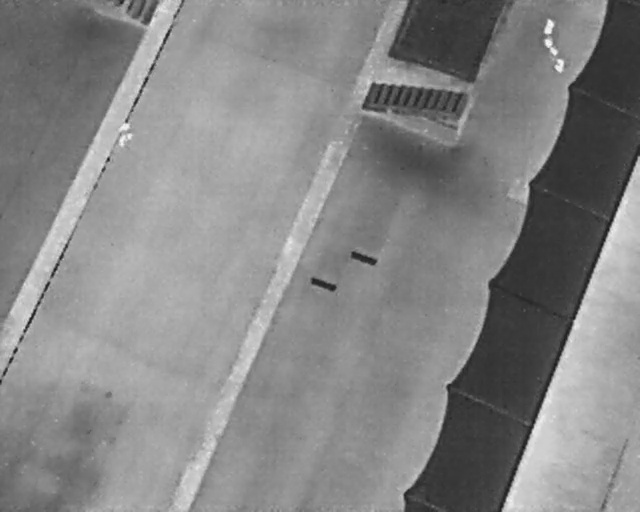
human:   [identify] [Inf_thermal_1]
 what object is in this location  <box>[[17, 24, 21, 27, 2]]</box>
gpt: <ref>1 large person at the top left</ref>